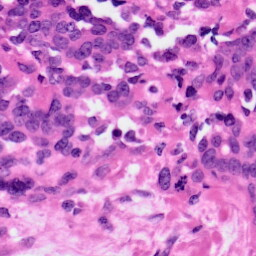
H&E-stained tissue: Ovarian